Question: I am using <URL> in laravel :
The structure of my data in the mongodb is as follows. Suppose there are 100 rows like this

I need a query to show me all the data whose 'finance.selling_type' status is 1
My attempt to write code
'''
finances::where('finance.selling_types.$$status', 1)->get();
'''
or
'''
finances::where('finance.selling_types.*.status', 1)->get();
'''
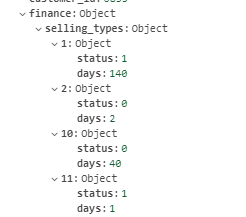
Answer: thanks to Oluwafemi Sule, I found the solution :
'''
\DB::connection('mongodb')
->collection('finances')
->raw(function($collection) {
return $collection->aggregate(
[
[
'$project' => [
'finance'=> [
'selling_types'=> [
'$objectToArray'=> '$finance.selling_types'
]
],
]
],
[
'$unwind' => '$finance.selling_types'
],
[
'$match'=> [
'$and' => [
[
'finance.selling_types.v.status' => [
'$eq' => 1
],
],
]
]
],
]
);
});
'''